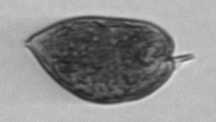
Label: Prorocentrum_micans